高三 · 立体几何学
21. 底面直径为 $12 \mathrm{~cm}$ 的圆柱被与底面成 $30^{\circ}$ 的平面所截,截口是一个椭圆,该陏圆的长轴长 ,短轴长 \$ \qquad \$ ,离心率为 \$ \qquad \$ .

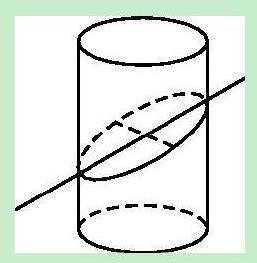
答案: $8 \sqrt{3} \mathrm{~cm}|12 \mathrm{~cm}| \frac{1}{2}$
解析: ：解答： $\because$ 圆柱的底面直径 $\mathrm{d}=12 \mathrm{~cm}$,截面与底面成 $30^{\circ}$,

$\therefore$ 椭圆的短轴长 $2 \mathrm{~b}=\mathrm{d}=12 \mathrm{~cm}$, 椭圆的长轴长 $2 \mathrm{a}=\frac{\mathrm{d}}{\cos 30^{\circ}}=8 \sqrt{3} \quad(\mathrm{~cm})$.

根据 $\mathrm{c}=\sqrt{\mathrm{a}^{2}-\mathrm{b}^{2}}$ 得,椭圆的半焦距长 $\mathrm{c}=2 \sqrt{3} \mathrm{~cm}$,

则椭圆的离心率 $\mathrm{e}=\frac{\mathrm{c}}{\mathrm{a}}=\frac{2 \sqrt{3}}{4 \sqrt{3}}=\frac{1}{2}$.

分析: 本题主要考查了平面与圆柱面的截线, 解决问题的关键是根据平面与圆柱面的截线的性质结合所给椭圆性质分析计算即可